Chest X-ray:
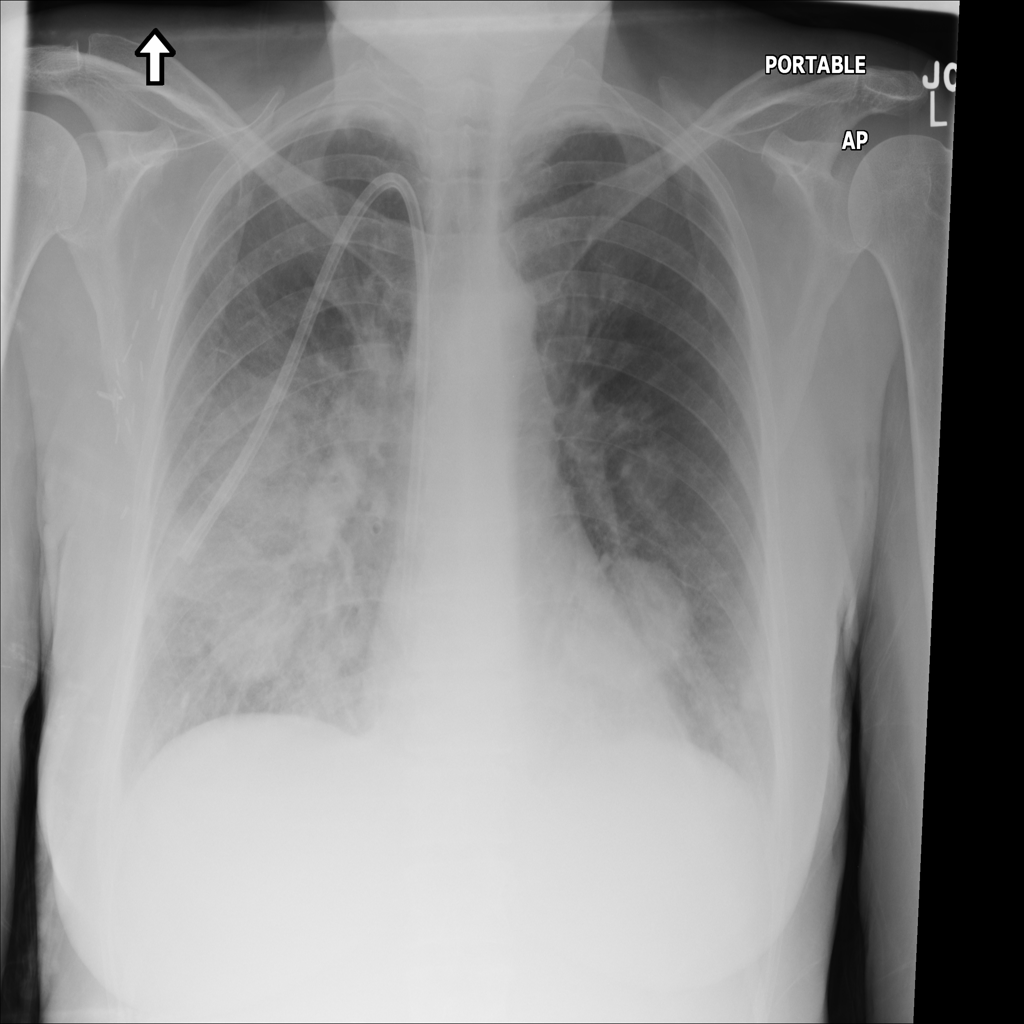
Findings: Effusion, Consolidation, Diffuse Nodule
No abnormal finding: no